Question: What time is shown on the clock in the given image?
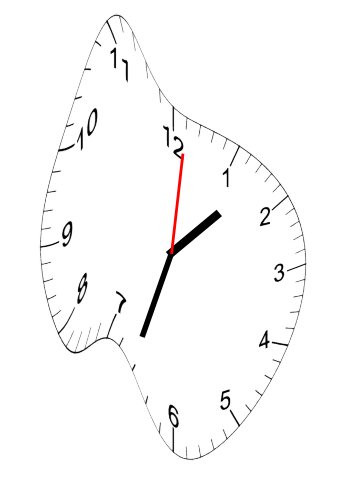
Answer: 01:33:01